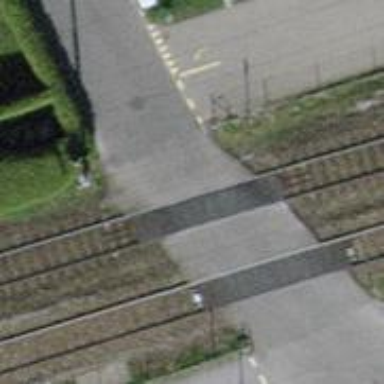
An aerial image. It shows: Level crossing with full barriers and lights.